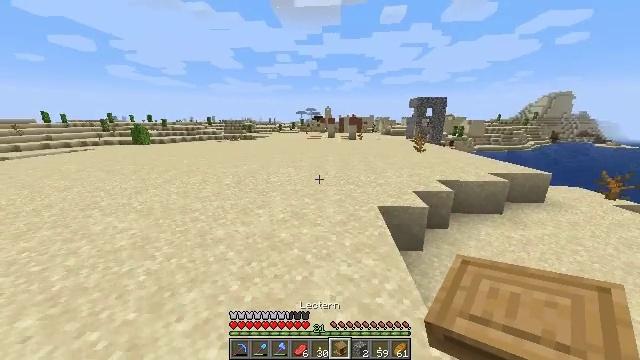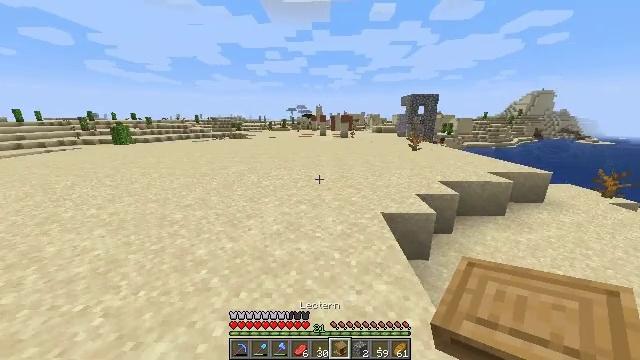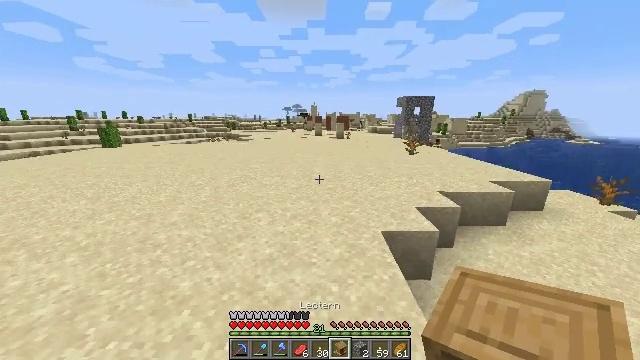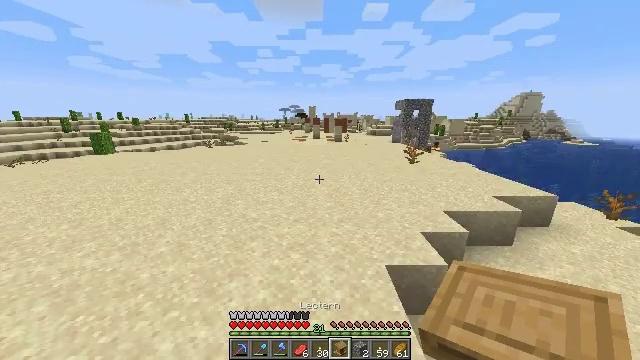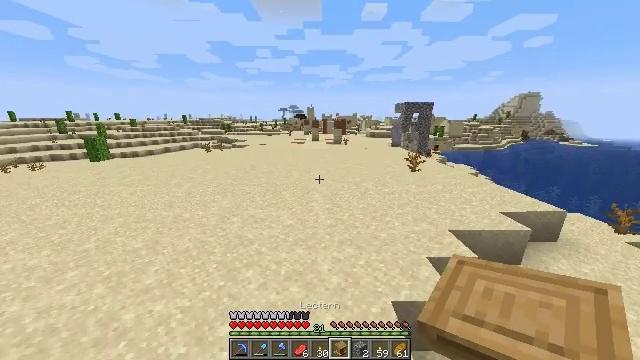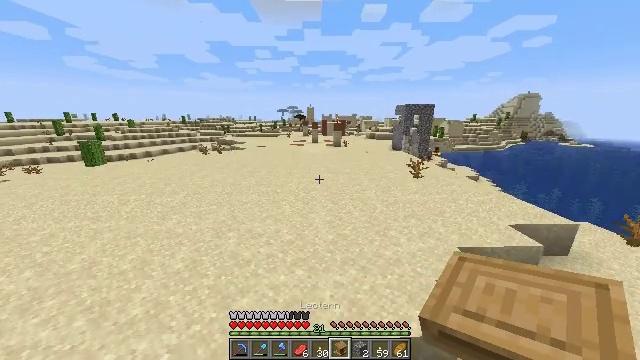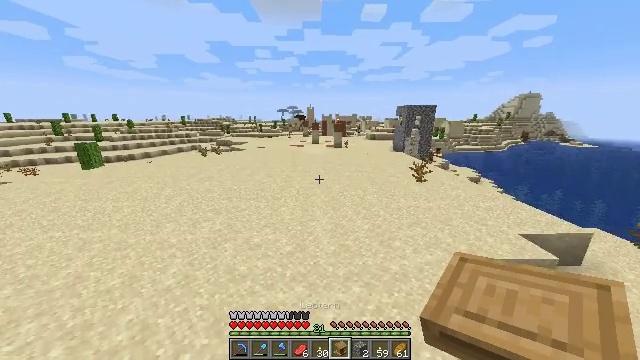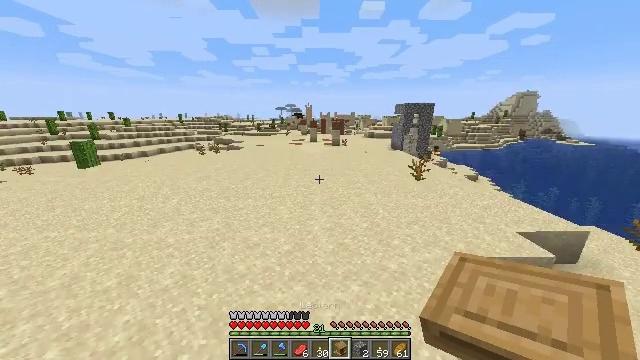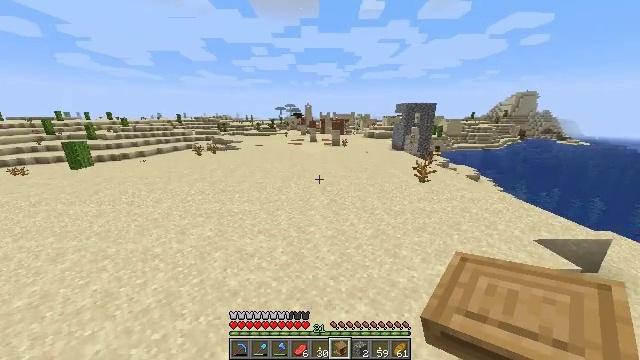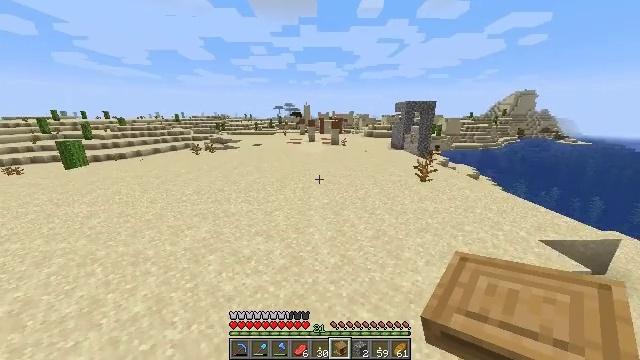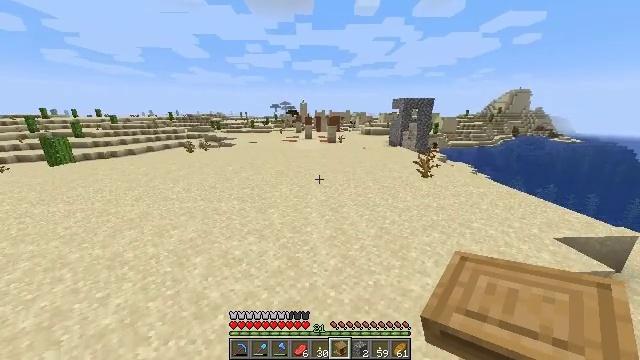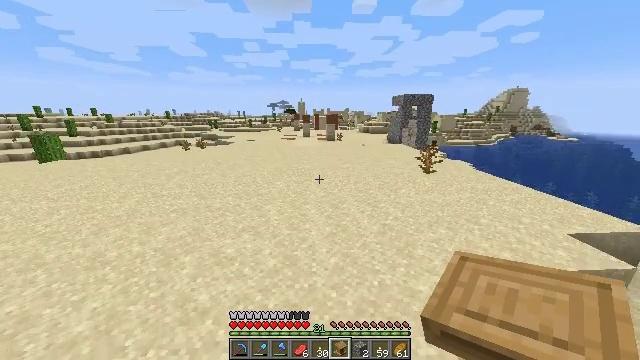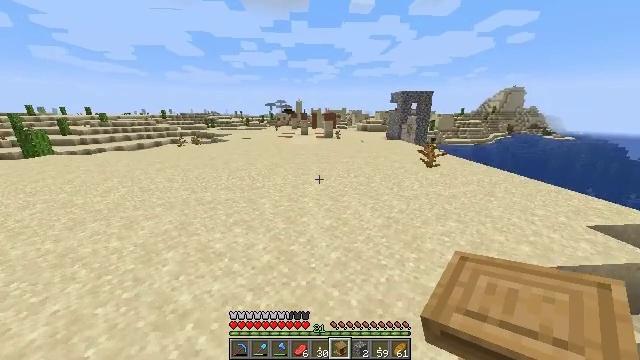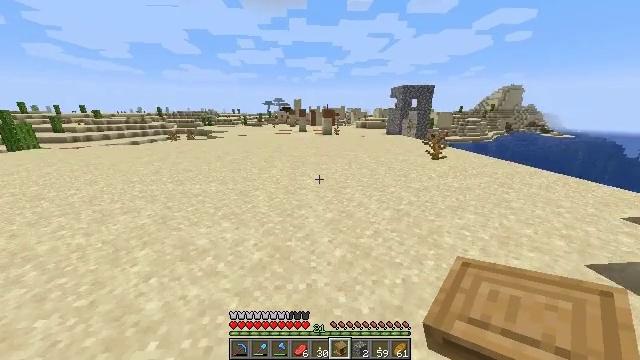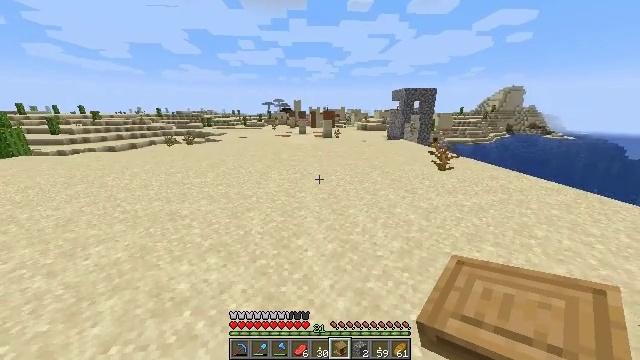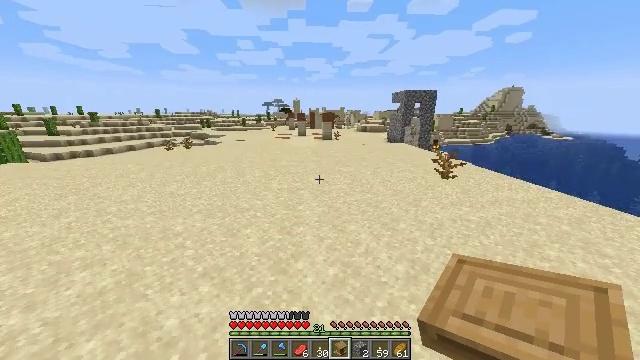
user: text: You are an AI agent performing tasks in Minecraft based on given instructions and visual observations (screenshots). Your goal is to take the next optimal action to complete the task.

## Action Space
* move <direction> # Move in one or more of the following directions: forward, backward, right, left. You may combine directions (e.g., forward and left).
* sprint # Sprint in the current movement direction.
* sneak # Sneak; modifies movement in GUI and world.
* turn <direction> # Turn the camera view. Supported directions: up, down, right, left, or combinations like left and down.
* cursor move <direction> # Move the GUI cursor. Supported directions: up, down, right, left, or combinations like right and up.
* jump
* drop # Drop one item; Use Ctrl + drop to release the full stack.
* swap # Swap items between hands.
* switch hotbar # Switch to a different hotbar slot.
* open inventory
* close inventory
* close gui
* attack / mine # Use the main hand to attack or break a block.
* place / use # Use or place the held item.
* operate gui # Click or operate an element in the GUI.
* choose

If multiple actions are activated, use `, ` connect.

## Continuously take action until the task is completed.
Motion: motion action
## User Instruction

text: Mine the composter block.
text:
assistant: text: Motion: move forward, sprint, turn right
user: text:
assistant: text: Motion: move forward, sprint, turn right, jump
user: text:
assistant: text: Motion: move forward, sprint, jump
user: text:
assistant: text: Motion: move forward, sprint, jump
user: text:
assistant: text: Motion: move forward, sprint, jump
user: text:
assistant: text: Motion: move forward, sprint, jump
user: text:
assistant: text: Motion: move forward, sprint, jump
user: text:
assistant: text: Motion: move forward, sprint, jump
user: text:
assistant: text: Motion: move forward, sprint, jump
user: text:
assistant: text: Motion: move forward, sprint, jump
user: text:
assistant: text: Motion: move forward, sprint, jump
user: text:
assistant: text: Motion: move forward, sprint, jump
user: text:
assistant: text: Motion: move forward, sprint, jump
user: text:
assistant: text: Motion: move forward, sprint, jump
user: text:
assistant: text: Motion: move forward, sprint, jump
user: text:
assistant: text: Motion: move forward, sprint, jump
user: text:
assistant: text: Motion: move forward, sprint, jump
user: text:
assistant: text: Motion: move forward, sprint, jump
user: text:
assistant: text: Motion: move forward, sprint, jump
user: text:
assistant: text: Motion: move forward, sprint, jump
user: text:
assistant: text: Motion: move forward, sprint, jump
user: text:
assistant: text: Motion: move forward, sprint, jump
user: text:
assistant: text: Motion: move forward, sprint, jump
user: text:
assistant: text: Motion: move forward, sprint, jump
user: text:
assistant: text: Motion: move forward, sprint, jump
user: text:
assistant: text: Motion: move forward, sprint, jump
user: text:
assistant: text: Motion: move forward, sprint, jump
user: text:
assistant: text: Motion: move forward, sprint, jump
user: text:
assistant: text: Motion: move forward, sprint, jump
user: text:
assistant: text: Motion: move forward, sprint, jump